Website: ulta-beauty
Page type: address-validator
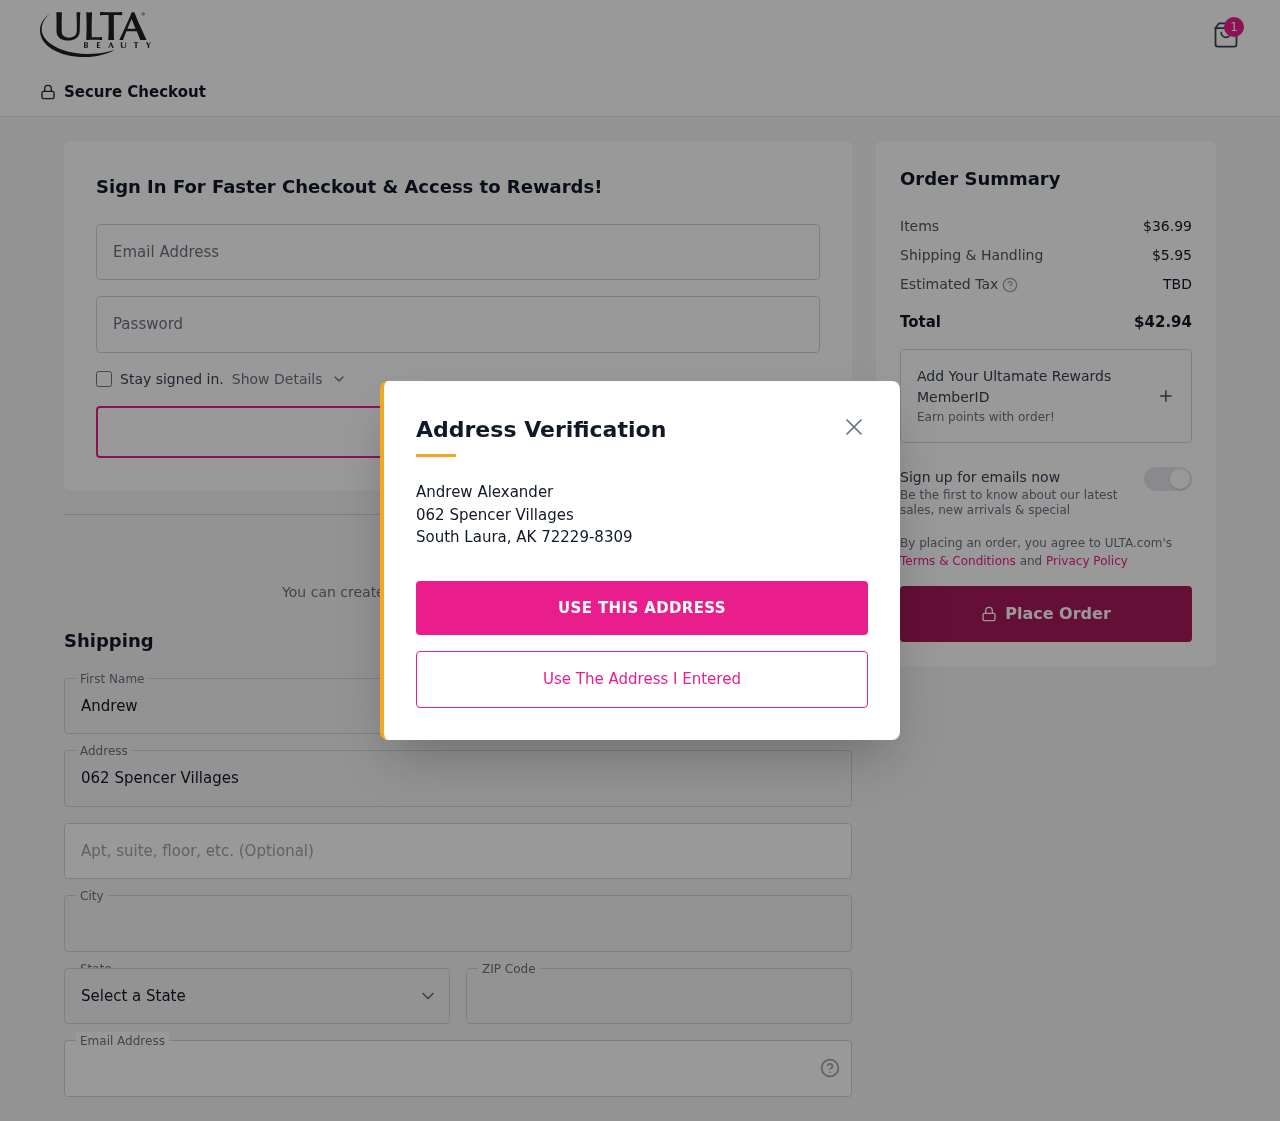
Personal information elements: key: PII_CITY
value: South Laura
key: PII_EMAIL
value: aalexander@gmail.com
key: PII_FIRSTNAME
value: Andrew
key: PII_LASTNAME
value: Alexander
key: PII_POSTCODE
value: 72229
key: PII_STATE_ABBR
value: AK
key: PII_STREET
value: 062 Spencer Villages
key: PII_STREET2
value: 062 Spencer Villages
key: PII_FULLNAME2
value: Andrew Alexander
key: PII_CITY2
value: South Laura
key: PII_STATE_ABBR2
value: AK
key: PII_POSTCODE_FULL
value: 72229
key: PII_POSTCODE_EXT
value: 8309
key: PII_POSTCODE_NUMERIC
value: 72229
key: PII_POSTCODE_EXT_NUMERIC
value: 8309
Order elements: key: ORDER_NUM_ITEMS
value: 1
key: ORDER_SUBTOTAL
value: $36.99
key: ORDER_SHIPPING_COST
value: $5.95
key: ORDER_TOTAL
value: $42.94